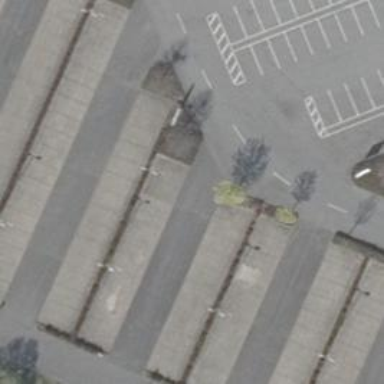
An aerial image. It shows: Asphalt parking aisle along service road.